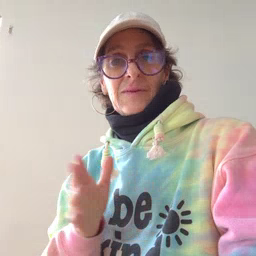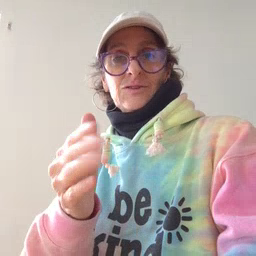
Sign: fish